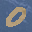
Label: 0